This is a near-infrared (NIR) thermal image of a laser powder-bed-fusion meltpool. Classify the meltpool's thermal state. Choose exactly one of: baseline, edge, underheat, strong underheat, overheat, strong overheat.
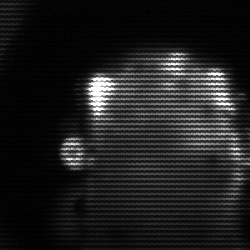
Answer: baseline